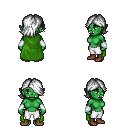
a pixel art fantasy rpg character, female body template, orc, green skin, green cape, white pants, white swoop hairstyle, white cloth bracers, brown shoes, four views (front, back, left, right), 2x2 character sprite sheet, small pixel art, hard edges, no anti-aliasing